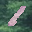
Label: 1